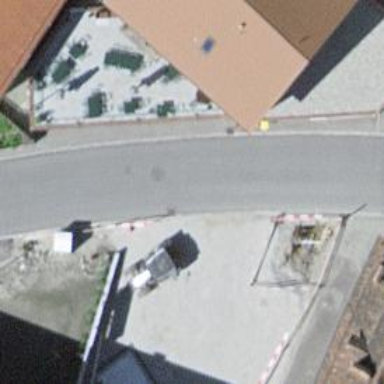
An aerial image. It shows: Bus stop with platform for public transport.